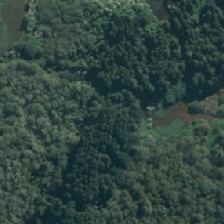
Land cover: indigenous_forest